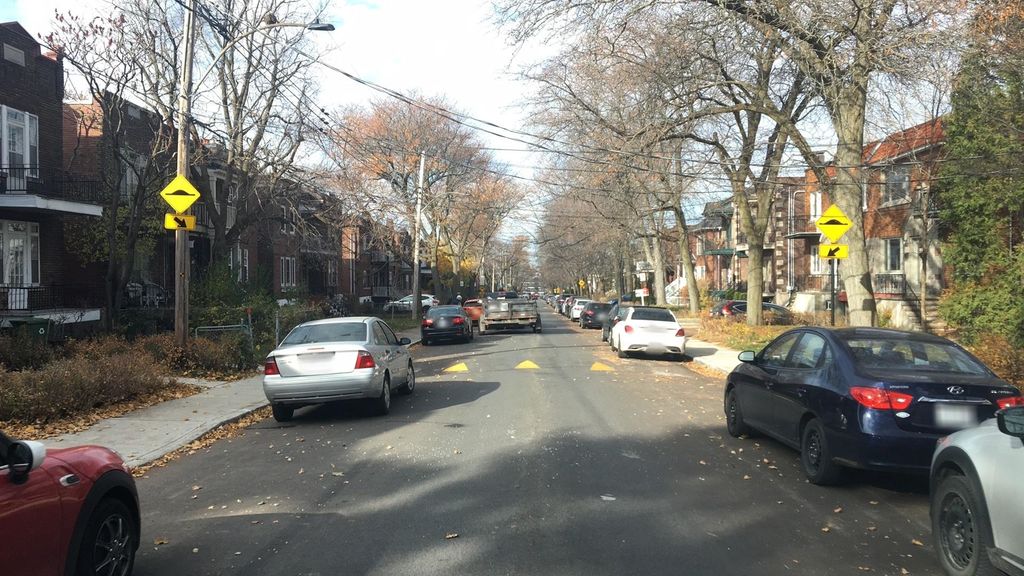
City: montreal